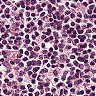
Metastatic tissue present: no